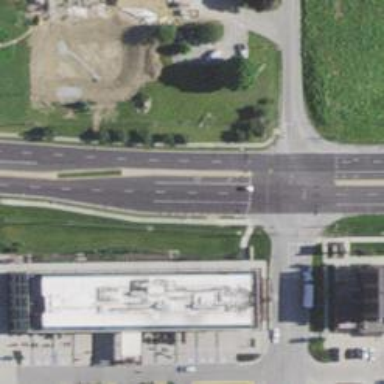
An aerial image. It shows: Primary road with asphalt surface.